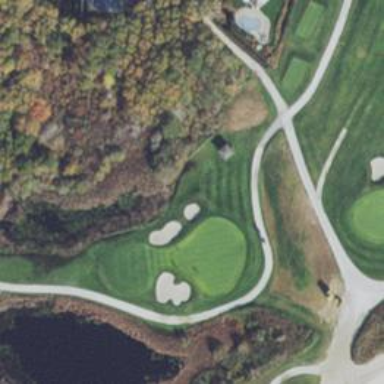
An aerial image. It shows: View of golf hole.